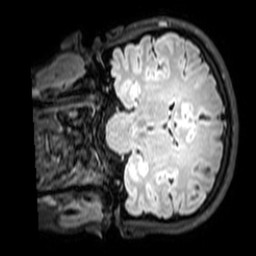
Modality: T1w
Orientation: coronal
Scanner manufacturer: philips
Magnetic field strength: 3 T
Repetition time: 4.8 s
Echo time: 0.2586 s